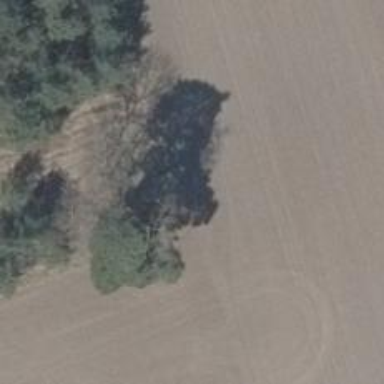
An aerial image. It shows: Hunting stand.